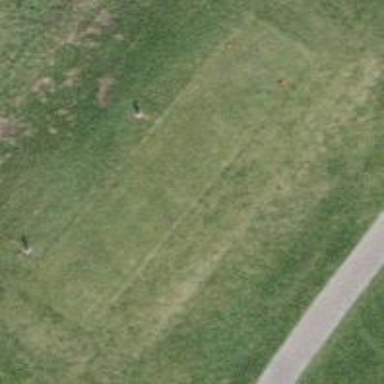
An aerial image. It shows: Grass area designated as golf tee.